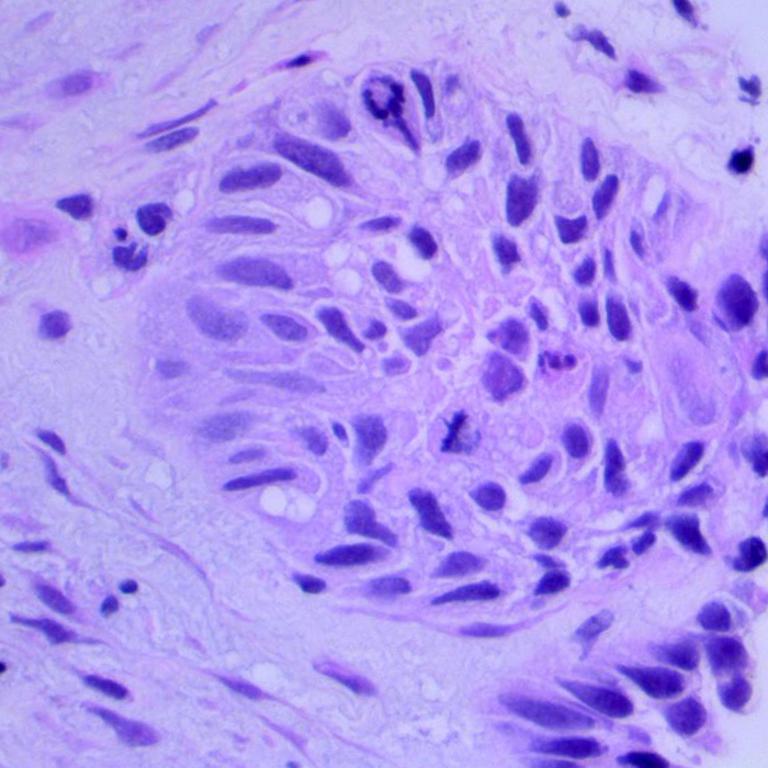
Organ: lung
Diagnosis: squamous carcinomas